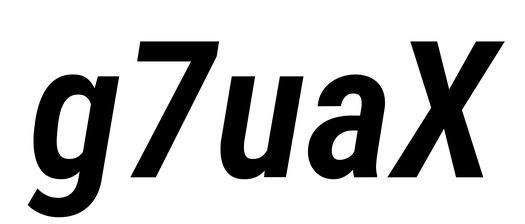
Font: Roboto-Italic_Condensed_SemiBold_Italic